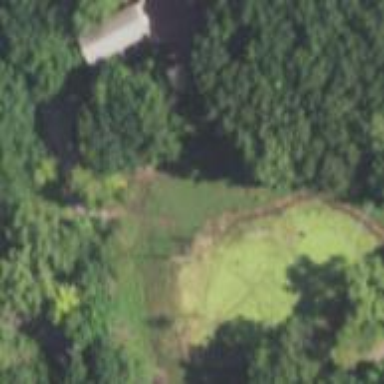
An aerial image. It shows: Animal enclosure.